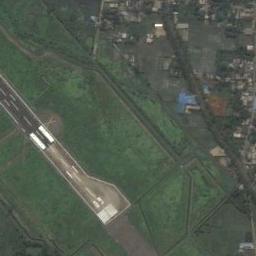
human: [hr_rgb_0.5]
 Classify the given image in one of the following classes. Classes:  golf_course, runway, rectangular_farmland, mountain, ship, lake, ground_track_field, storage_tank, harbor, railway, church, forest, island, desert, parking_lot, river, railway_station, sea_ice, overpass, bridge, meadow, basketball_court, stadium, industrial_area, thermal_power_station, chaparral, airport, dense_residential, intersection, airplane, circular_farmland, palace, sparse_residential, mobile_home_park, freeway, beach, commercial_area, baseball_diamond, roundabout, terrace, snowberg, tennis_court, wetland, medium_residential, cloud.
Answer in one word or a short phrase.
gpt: runway